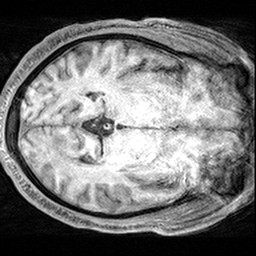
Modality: T1w
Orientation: axial
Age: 65
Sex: male
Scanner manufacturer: siemens
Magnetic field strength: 3 T
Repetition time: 2.4 s
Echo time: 0.0022 s